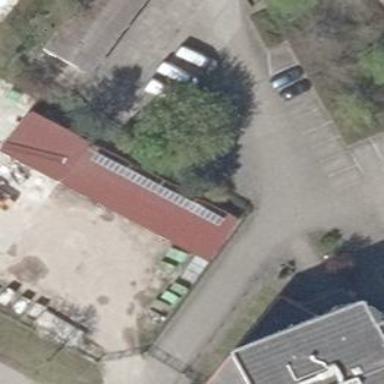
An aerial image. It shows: Commercial building.